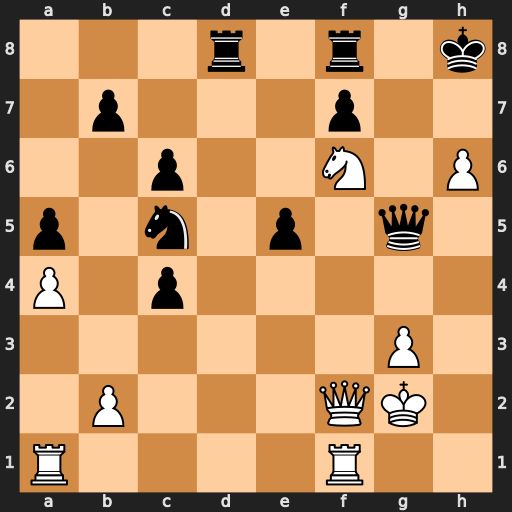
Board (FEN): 3r1r1k/1p3p2/2p2N1P/p1n1p1q1/P1p5/6P1/1P3QK1/R4R2
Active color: w
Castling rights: -
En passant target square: -
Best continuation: Qxc5 Rd2+ Rf2 Rxf2+ Qxf2